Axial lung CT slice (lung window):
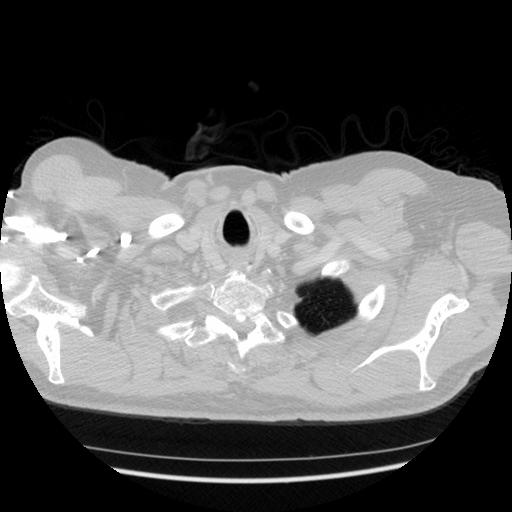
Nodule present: no